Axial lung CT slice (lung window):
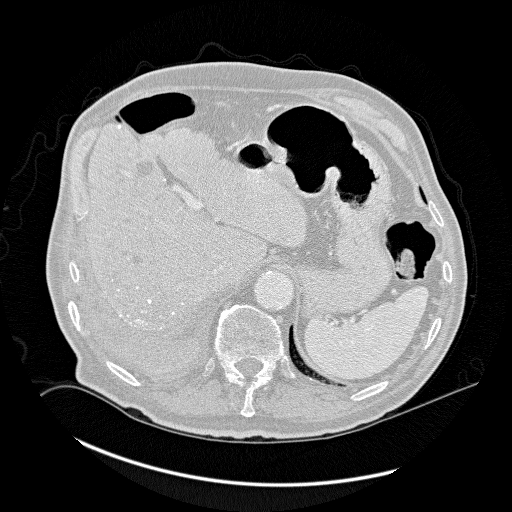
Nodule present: no